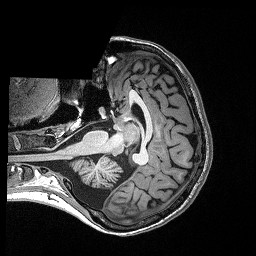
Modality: T1w
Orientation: axial
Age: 27
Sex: female
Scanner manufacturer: siemens
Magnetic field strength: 3 T
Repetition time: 2.4 s
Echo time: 0.03 s